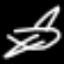
Label: airplane